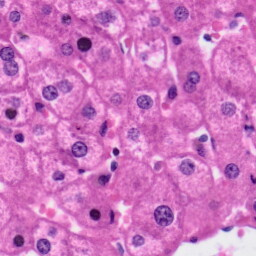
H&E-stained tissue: Liver